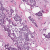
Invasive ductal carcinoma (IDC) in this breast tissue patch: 1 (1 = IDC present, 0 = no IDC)